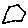
Label: hexagon